Field crop: maize
Growth stage: 2
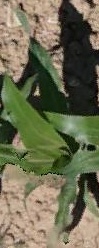
Species: maize